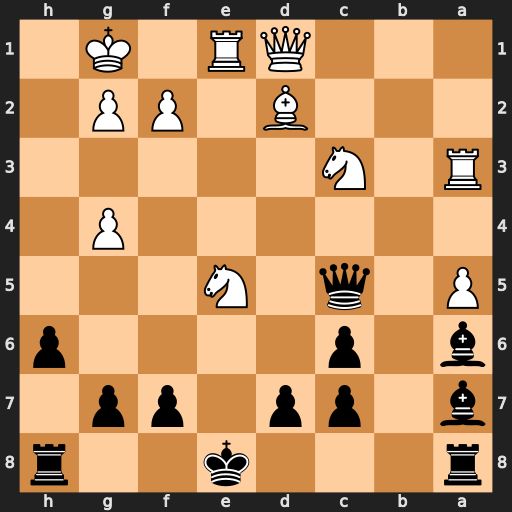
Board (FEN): r3k2r/b1pp1pp1/b1p4p/P1q1N3/6P1/R1N5/3B1PP1/3QR1K1
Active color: b
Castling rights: kq
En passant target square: -
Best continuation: Qxf2+ Kh2 Qh4#